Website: ulta-beauty
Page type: customer-info-address
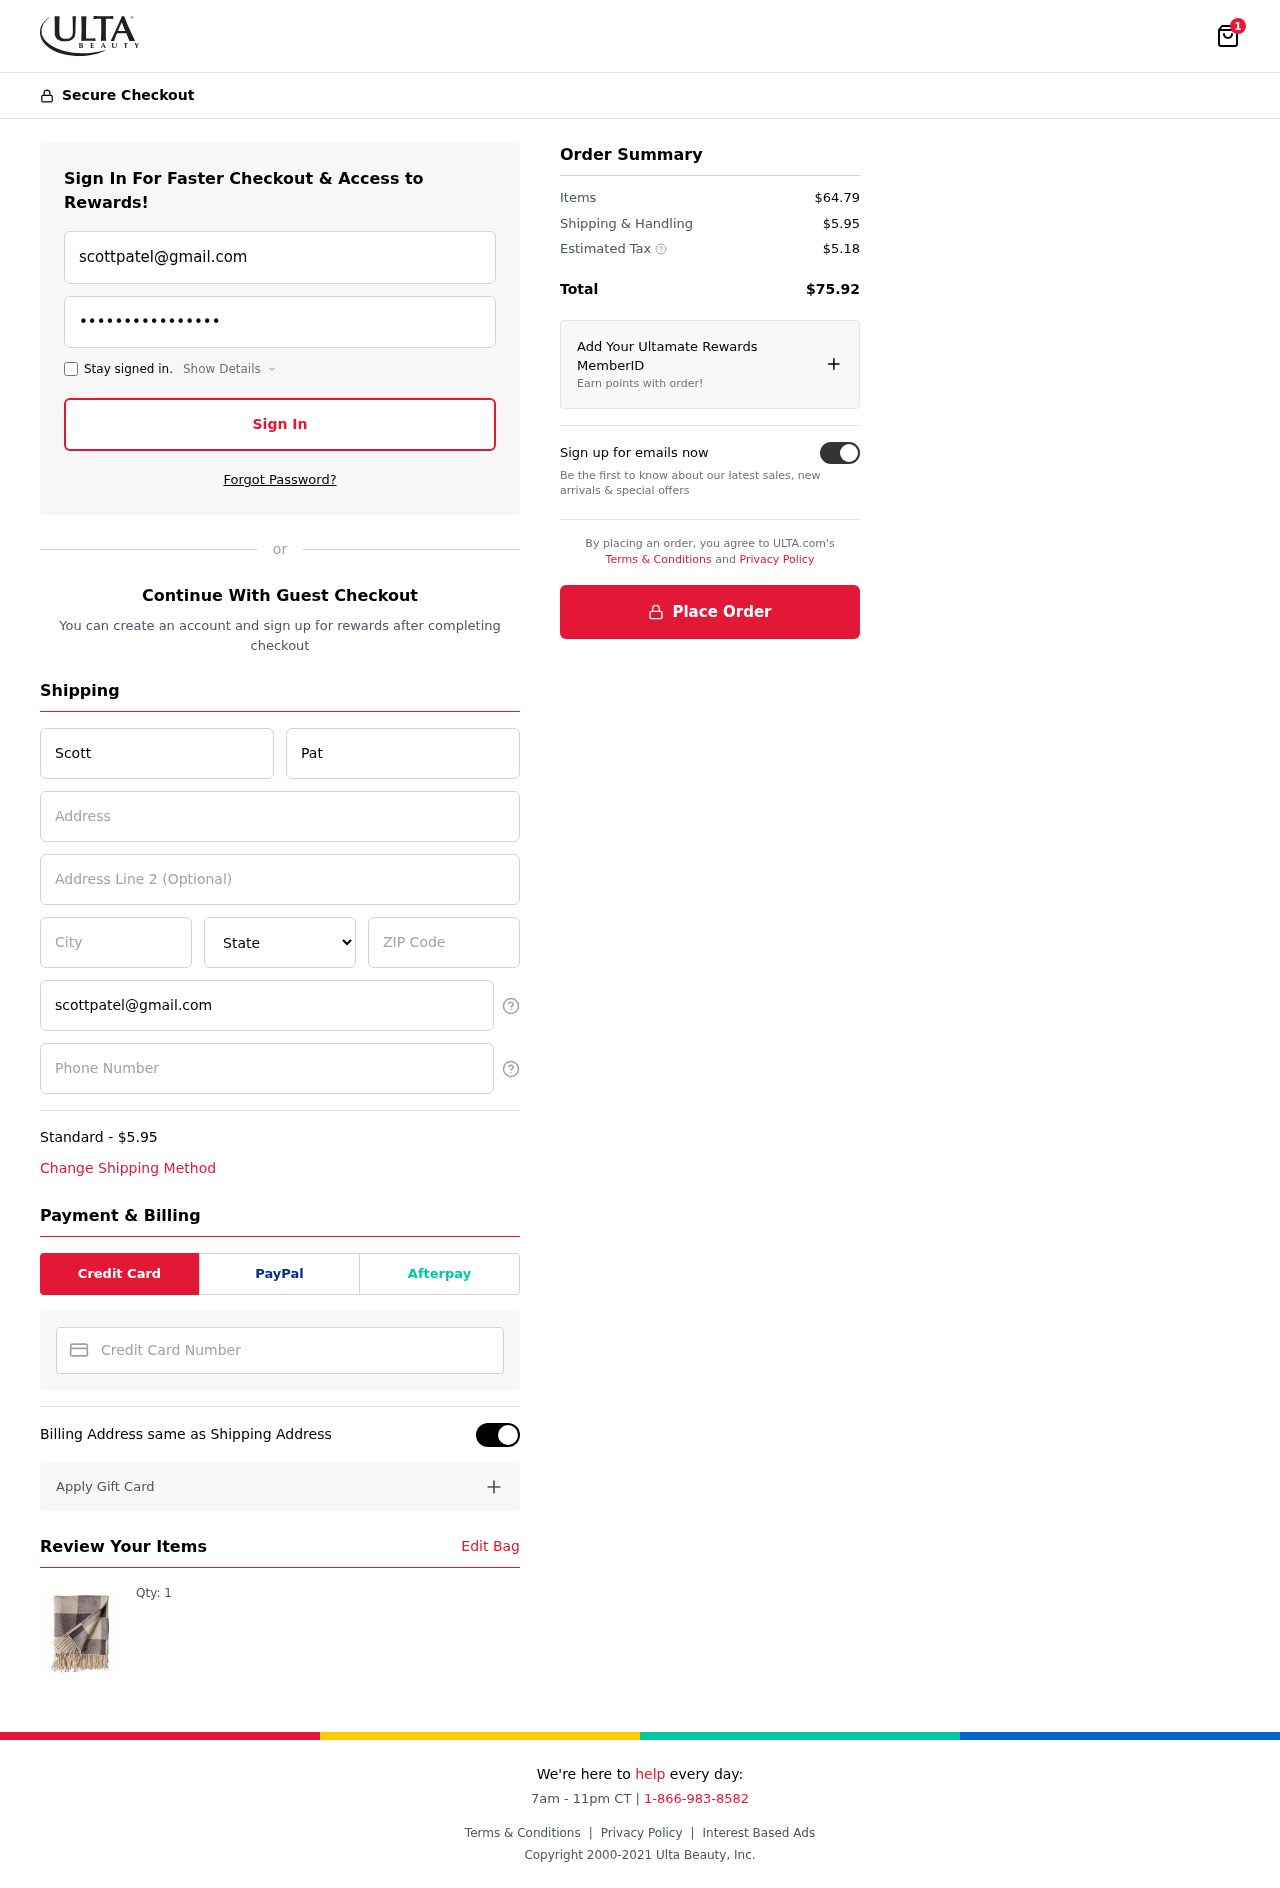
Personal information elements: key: PII_CARD_NUMBER
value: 2384 3877 0949 4101
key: PII_CITY
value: North Hector
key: PII_EMAIL
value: scottpatel@gmail.com
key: PII_FIRSTNAME
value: Scott
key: PII_LASTNAME
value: Patel
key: PII_PHONE
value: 5476016350
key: PII_POSTCODE
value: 61506
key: PII_STATE
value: Washington
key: PII_STREET
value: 909 Donald Circle
Product elements: key: PRODUCT1_QUANTITY
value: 1
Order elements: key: ORDER_NUM_ITEMS
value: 1
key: ORDER_SHIPPING_COST
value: $5.95
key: ORDER_ITEMS_TOTAL
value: $64.79
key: ORDER_SHIPPING_COST2
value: $5.95
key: ORDER_TAX
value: $5.18
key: ORDER_TOTAL
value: $75.92